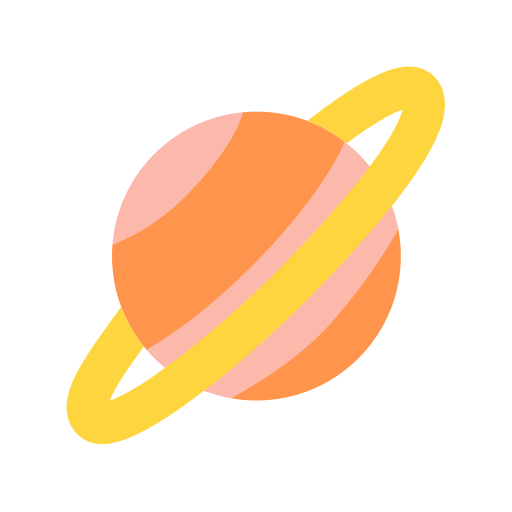
ringed planet flat